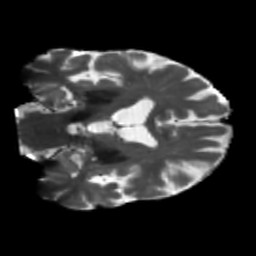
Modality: T2w
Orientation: coronal
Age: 68
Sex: male
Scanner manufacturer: siemens
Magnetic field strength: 3 T
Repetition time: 5.47 s
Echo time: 0.0854 s